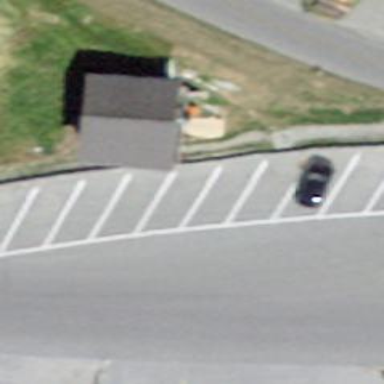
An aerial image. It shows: Parking area with surface.